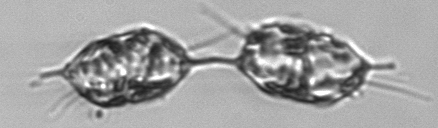
Label: Odontella